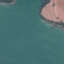
Land use / land cover class: SeaLake